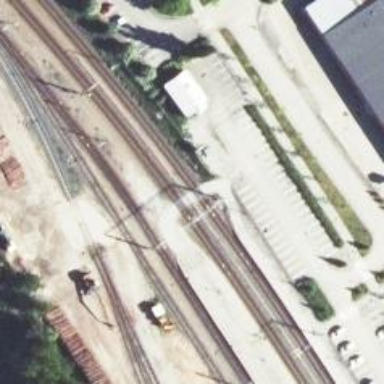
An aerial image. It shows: Level crossing on the railway with gate barrier.